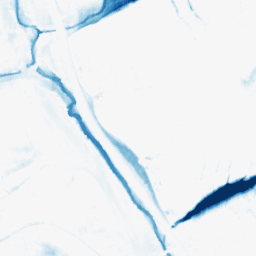
Category: morphological
Decomposition family: morphological_ellipse
Decomposition parameters: operation: closing
width: 30
height: 10
Upsampling method: quadratic
Upsampling parameters: scale: 2
Upsampling scale: 2